Question: I am implementing a website and I need to have a form, the logic behind it works and now I want it to look a bit nicer.
At the moment it looks like this:
### Current Design

If the screen is smaller it looks really good since each text field is all the way to the right, but when I move it on my 32" monitor it looks like in the picture.
I spent the past 2 hours googling but I just can't get it to work.
So is there any way on making the text field "grow" to the right hand side when there is enough space for them?
Here is my HTML:
'''
@extends('layouts.app')
@section('content')
<div class="flex justify-center">
<div class="bg-white p-6 rounded-lg font-serif text-2xl font-bold w-6/12">
<form class="w-full max-w-lg" action="{{ route('dashboard') }}" method="post">
@csrf
<div class="flex flex-wrap -mx-3 mb-6 mt-3">
<div class="w-full md:max-w-2xl px-3 mb-6 md:mb-0">
<p class="mb-4">Stellenanzeigen erstellen:</p>
<label class="block uppercase tracking-wide text-gray-700 text-xs font-bold mb-2 text-base" for="titel">
Titel:
</label>
<input class="block w-full bg-gray-200 text-gray-700 border rounded py-3 px-4 mb-3
leading-tight focus:outline-none focus:bg-white @error('titel') border-red-500 @enderror" id="titel" name="titel" type="text" placeholder="Titel">
@error('titel')
<div class="text-red-500 mt-2 text-sm">
{{ $message }}
</div>
@enderror
</div>
</div>
<div class="flex flex-wrap -mx-3 mb-6 mt-6">
<div class="w-full px-3">
<label class="block uppercase tracking-wide text-gray-700 text-xs font-bold mb-2 text-base" for="standort">
Standort
</label>
<input class="appearance-none block w-full bg-gray-200 text-gray-700 border border-gray-200 rounded
py-3 px-4 mb-3 leading-tight focus:outline-none focus:bg-white
focus:border-gray-500 @error('standort') border-red-500 @enderror" id="standort" name="standort" type="text" placeholder="Standort">
@error('standort')
<div class="text-red-500 mt-2 text-sm">
{{ $message }}
</div>
@enderror
</div>
</div>
<div class="flex flex-wrap -mx-3 mb-6">
<div class="w-full px-3">
<label class="block uppercase tracking-wide text-gray-700 text-xs font-bold mb-2 text-base" for="kontakt">
Kontakt
</label>
<input class="appearance-none block w-full bg-gray-200 text-gray-700 border border-gray-200 rounded
py-3 px-4 mb-3 leading-tight focus:outline-none focus:bg-white
focus:border-gray-500 @error('kontakt') border-red-500 @enderror" id="kontakt" name="kontakt" type="email" placeholder="Email">
@error('kontakt')
<div class="text-red-500 mt-2 text-sm">
{{ $message }}
</div>
@enderror
</div>
</div>
<div class="flex flex-wrap -mx-3 mb-6">
<div class="w-full px-3">
<label class="block uppercase tracking-wide text-gray-700 text-xs font-bold mb-2 text-base" for="startdatum">
Startdatum
</label>
<input class="appearance-none block w-full bg-gray-200 text-gray-700 border border-gray-200 rounded
py-3 px-4 mb-3 leading-tight focus:outline-none focus:bg-white
focus:border-gray-500 @error('startdatum') border-red-500 @enderror" id="startdatum" name="startdatum" type="date" placeholder="Startdatum">
@error('startdatum')
<div class="text-red-500 mt-2 text-sm">
{{ $message }}
</div>
@enderror
</div>
</div>
<div class="flex flex-wrap -mx-3 mb-6">
<div class="w-full px-3">
<label class="block uppercase tracking-wide text-gray-700 text-xs font-bold mb-2 text-base" for="enddatum">
Enddatum
</label>
<input class="appearance-none block w-full bg-gray-200 text-gray-700 border border-gray-200 rounded
py-3 px-4 mb-3 leading-tight focus:outline-none focus:bg-white
focus:border-gray-500 @error('titel') border-red-500 @enderror" id="enddatum" name="enddatum" type="date" placeholder="Enddatum">
@error('enddatum')
<div class="text-red-500 mt-2 text-sm">
{{ $message }}
</div>
@enderror
</div>
</div>
<div class="flex flex-wrap -mx-3 mb-6 pl-2">
<div class="w-full px-3">
<label class="block uppercase tracking-wide text-gray-700 text-xs font-bold mb-2" for="lebenslauf">
<input type="checkbox" class="" name="lebenslauf" value="">
<span class="ml-2 text-base">Lebenslauf</span>
</label>
</div>
</div>
<div class="flex flex-wrap -mx-3 mb-6 pl-2">
<div class="w-full px-3">
<label class="block uppercase tracking-wide text-gray-700 text-xs font-bold mb-2" for="anschreiben">
<input type="checkbox" class="" name="anschreiben" value="">
<span class="ml-2 text-base">Anschreiben</span>
</label>
</div>
</div>
<div class="flex flex-wrap -mx-3 mb-6 pl-2">
<div class="w-full px-3">
<label class="block uppercase tracking-wide text-gray-700 text-xs font-bold mb-2" for="zeugnisse">
<input type="checkbox" class="" name="zeugnisse" value="">
<span class="ml-2 text-base">Zeugnisse</span>
</label>
</div>
</div>
<div class="flex flex-wrap -mx-3 mb-6 pl-4">
<div class="form-textarea mt-1 block w-full">
<label class="block uppercase tracking-wide text-gray-700 text-xs font-bold mb-2 text-base" for="beschreibung">
Beschreibung
</label>
<textarea class="w-full px-3 py-2 bg-gray-200 border rounded-lg focus:outline-none @error('beschreibung') border-red-500 @enderror"
name="beschreibung" id="beschreibung" rows="8" ></textarea>
@error('beschreibung')
<div class="text-red-500 mt-2 text-sm">
{{ $message }}
</div>
@enderror
</div>
</div>
<div>
<button type="submit" class="bg-blue-500 text-white px-4 py-3 rounded font-medium w-full">Abschicken</button>
</div>
</form>
</div>
</div>
@endsection
'''
I use Laravel and I have this one huge css sheet with 5k lines, so I won't post this :D but its the standard css sheet when importing tailwind into phpstorm
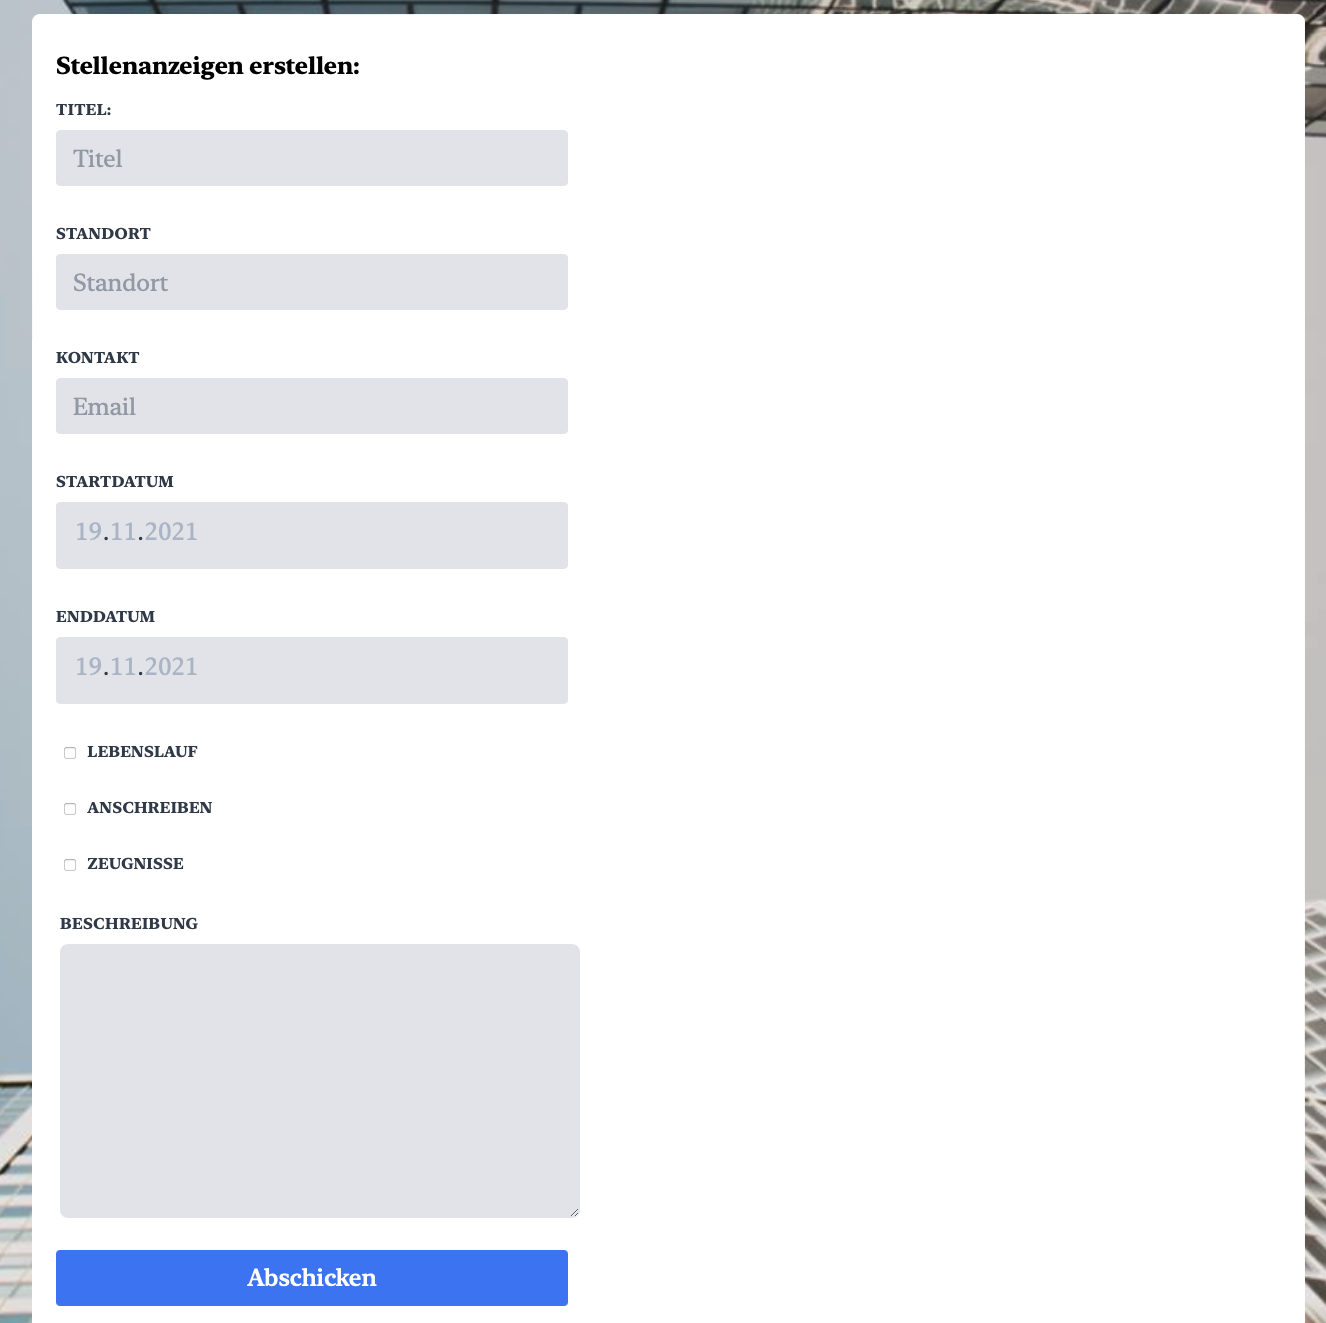
Answer: Use the inspector to find which element is causing the issue. With the inspector you can edit the HTML and CSS without leaving the browser.
I think the issue is being caused by this line
'''
<div class="bg-white p-6 rounded-lg font-serif text-2xl font-bold w-6/12">
'''
The 'w-6/12' is adjusting the element to be half width.
<URL>